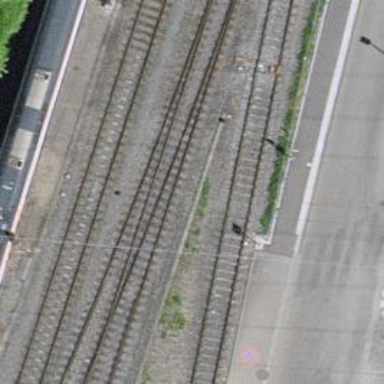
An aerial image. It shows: Single-track railway siding with electrified contact lines.